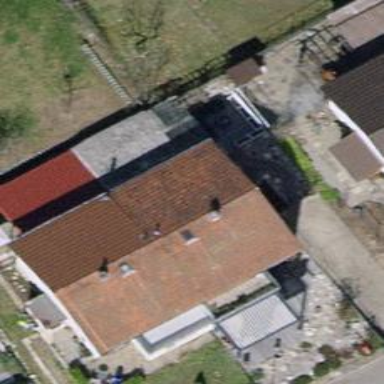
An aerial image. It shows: Semidetached house with gabled roof.